Interaction volume radius: 10 \u00c5
Interaction volume height: 10 \u00c5
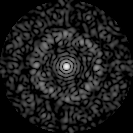
Disorder parameter: 0.8703